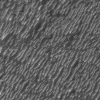
Atmospheric dust classification: not_dusty